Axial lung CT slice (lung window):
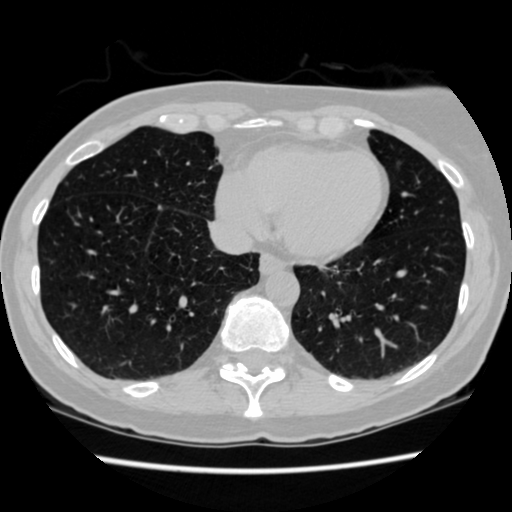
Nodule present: no